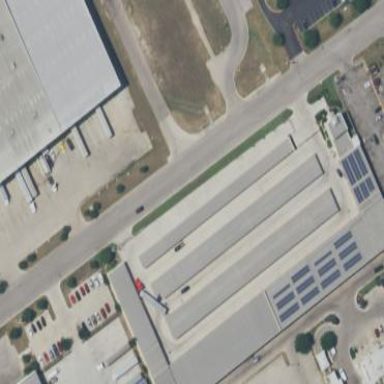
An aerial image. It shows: Building used for storage rental.